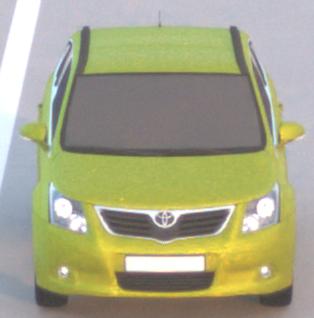
Make: Toyota
Model: Avensis 1.6
Detailed model: Avensis (T27) Notch Back
Model produced from: 2009/01
Model produced until: 2010/08
Doors: 4
Color: yellow
Road condition: dry road
Daytime: sunrise or sunset
Contrast: low contrast